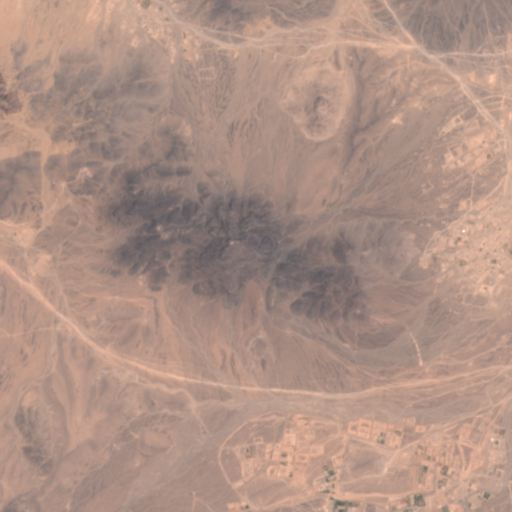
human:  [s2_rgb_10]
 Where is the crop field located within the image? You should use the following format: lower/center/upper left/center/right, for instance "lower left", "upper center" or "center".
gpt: The crop field is located in the lower right of the image.
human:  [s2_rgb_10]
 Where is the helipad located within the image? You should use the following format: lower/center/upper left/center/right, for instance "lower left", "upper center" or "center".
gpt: The helipad is located in the center right of the image.
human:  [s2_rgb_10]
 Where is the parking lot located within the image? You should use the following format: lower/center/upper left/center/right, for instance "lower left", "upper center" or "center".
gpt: The parking lot is located in the center right of the image.
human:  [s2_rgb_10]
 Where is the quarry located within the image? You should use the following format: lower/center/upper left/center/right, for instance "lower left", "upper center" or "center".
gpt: There is no quarry in the image.